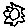
Label: sun